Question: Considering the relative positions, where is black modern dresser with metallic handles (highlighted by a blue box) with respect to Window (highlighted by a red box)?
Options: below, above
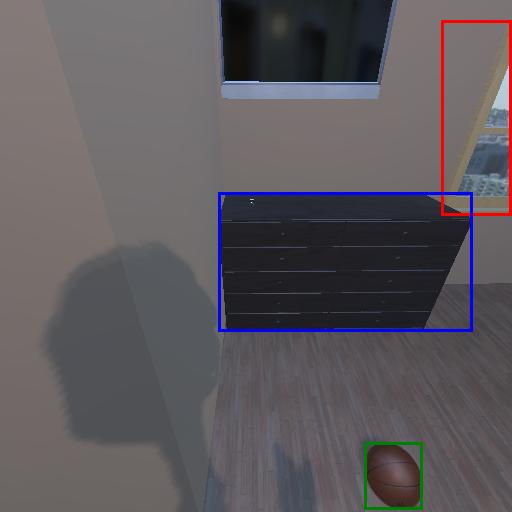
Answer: below